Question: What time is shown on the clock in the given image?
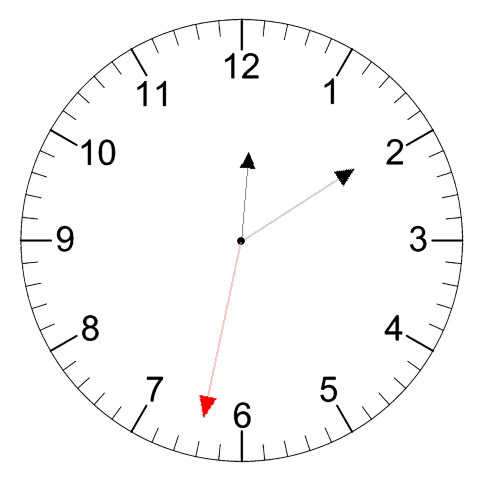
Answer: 12:09:32